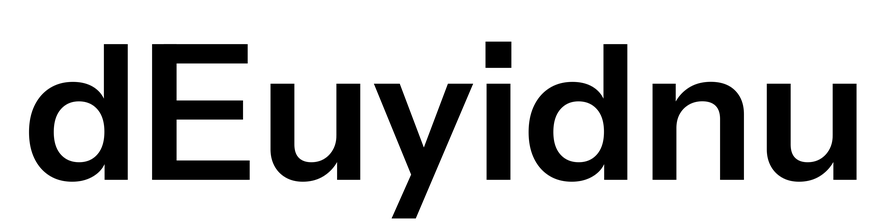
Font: InstrumentSans_SemiBold